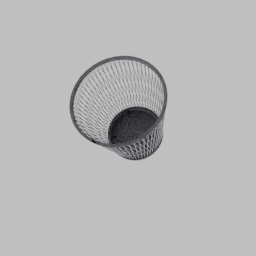
Label: tools